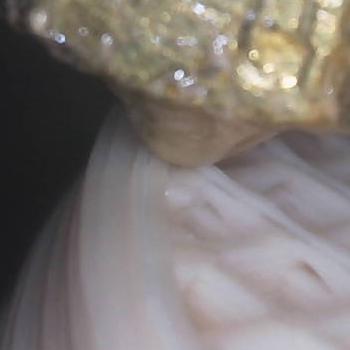
Flow rate: 35%